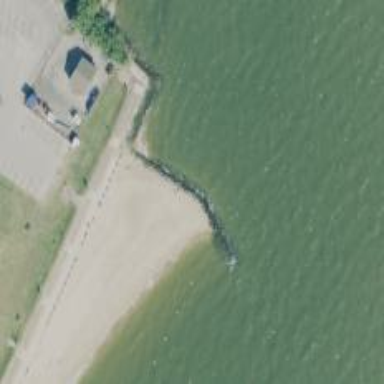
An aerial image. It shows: Breakwater structure.